Field crop: tomato
Growth stage: 1
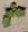
Species: solanum